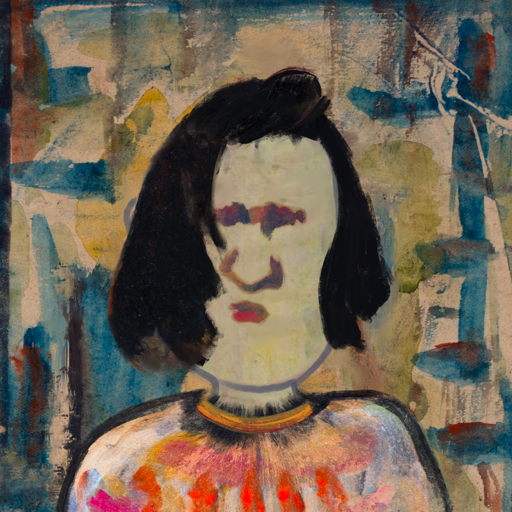
Background: Orphan, Head And Neck Front: Hill_Girl, Face Front: In_The_Sun, Bust: Childish, Hair Front: Mosgoul, Head Accessory: Blank, Second Necklace: Blank, Necklace: Mother_And_Son_Son, Baby: Blank